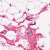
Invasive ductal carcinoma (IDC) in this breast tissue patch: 0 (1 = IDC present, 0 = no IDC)